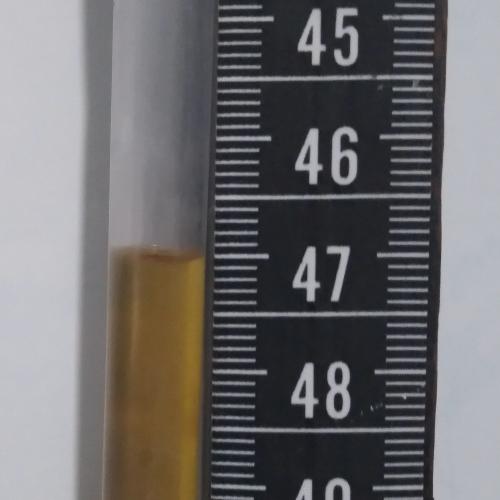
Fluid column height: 47.0 cm